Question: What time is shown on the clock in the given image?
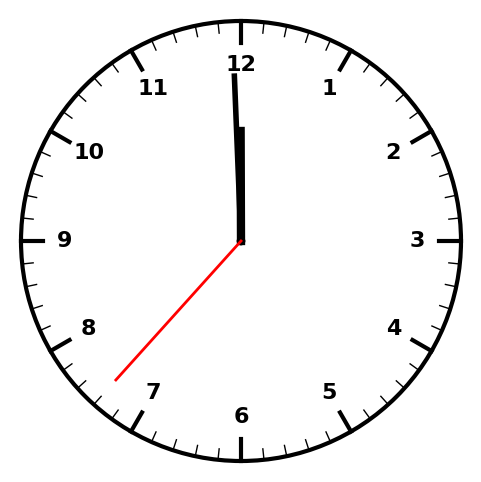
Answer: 11:59:37